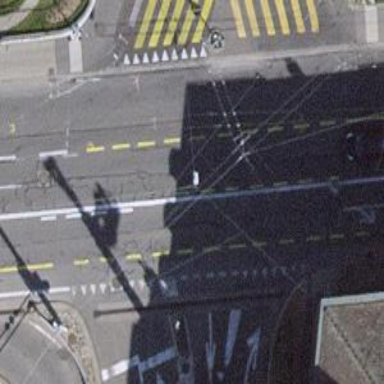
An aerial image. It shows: Road with traffic signals for signaling.